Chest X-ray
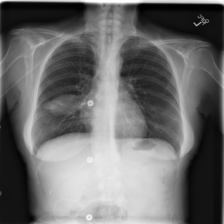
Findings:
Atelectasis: negative
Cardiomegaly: negative
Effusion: negative
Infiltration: negative
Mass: positive
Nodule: negative
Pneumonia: negative
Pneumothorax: negative
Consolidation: negative
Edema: negative
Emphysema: negative
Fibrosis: negative
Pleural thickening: negative
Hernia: negative